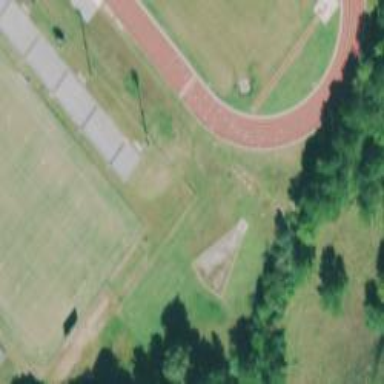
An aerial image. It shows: Track in leisure land.